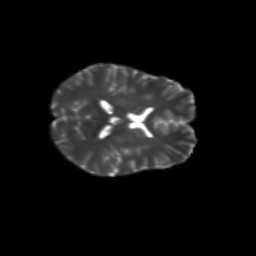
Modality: T2w
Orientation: axial
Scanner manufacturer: siemens
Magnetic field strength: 3 T
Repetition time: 9.2 s
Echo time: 0.084 s